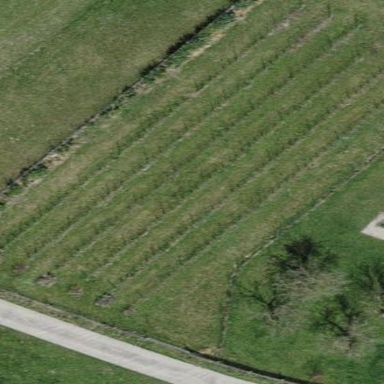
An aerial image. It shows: Vineyard where grapes are grown.